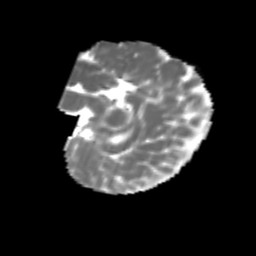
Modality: MD
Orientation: sagittal
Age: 6
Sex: female
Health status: healthy